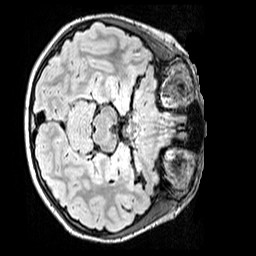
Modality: FLAIR
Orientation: axial
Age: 9
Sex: male
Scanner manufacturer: siemens
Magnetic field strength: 3 T
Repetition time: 5 s
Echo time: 0.388 s